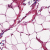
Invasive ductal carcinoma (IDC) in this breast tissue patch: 0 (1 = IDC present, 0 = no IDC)